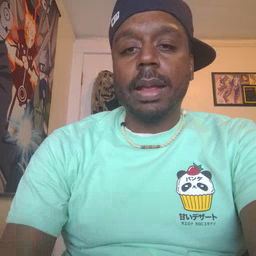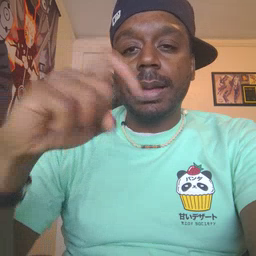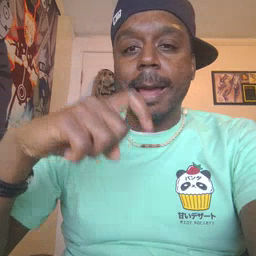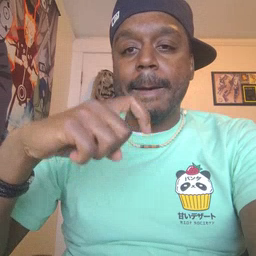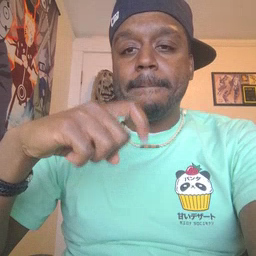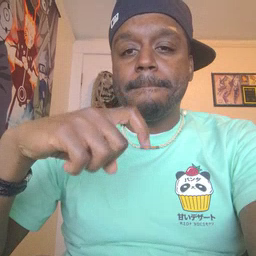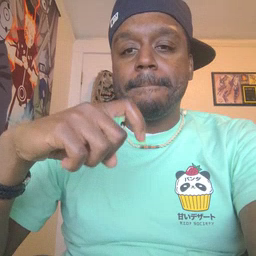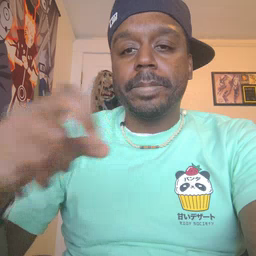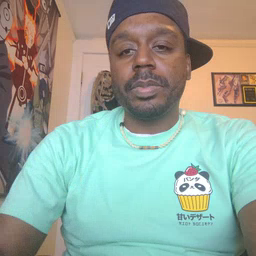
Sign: time